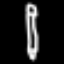
Label: pencil